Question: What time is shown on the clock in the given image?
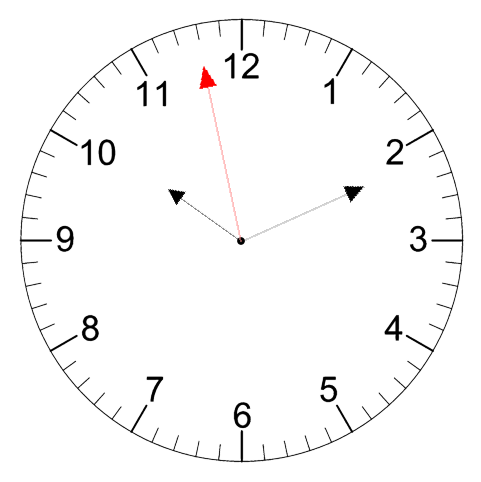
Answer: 10:10:58